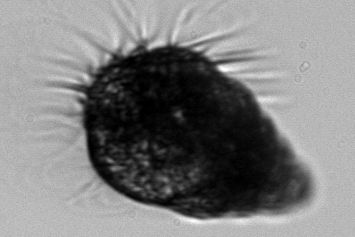
Label: Laboea_strobila